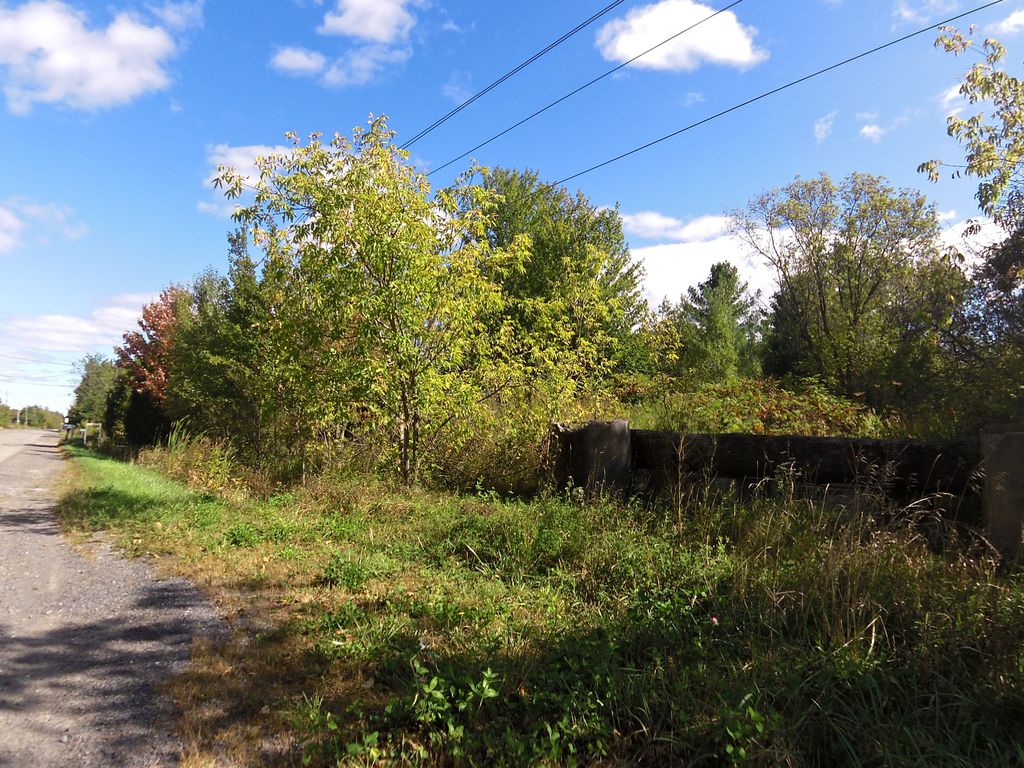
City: ottawa-gatineau